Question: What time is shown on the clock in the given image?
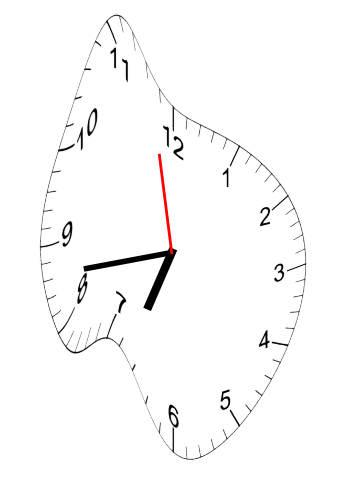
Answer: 06:42:58